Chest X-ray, AP view. Patient: 69 years old, sex M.
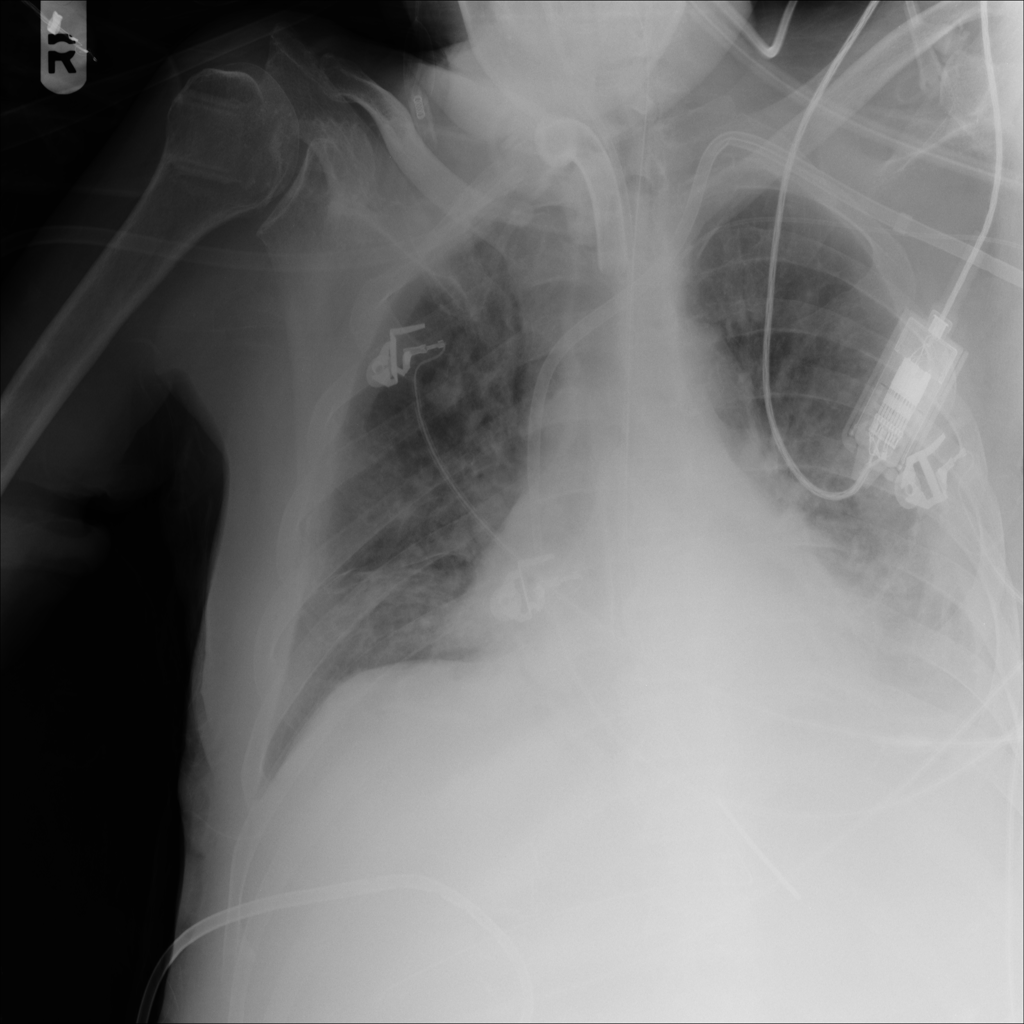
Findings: Infiltration